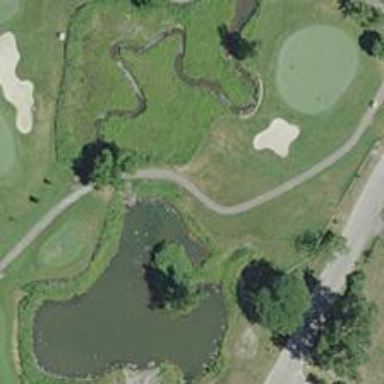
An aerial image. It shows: Scenic view of water hazard on golf course. The natural water feature adds beauty to the landscape.